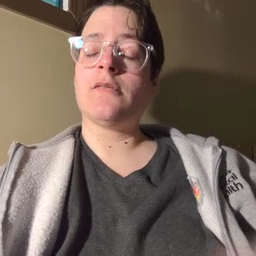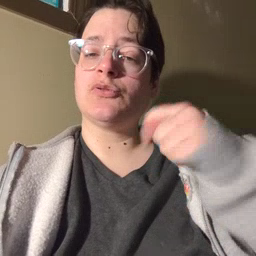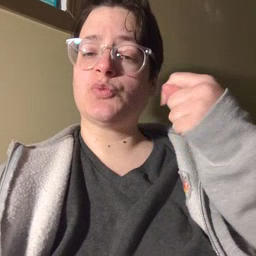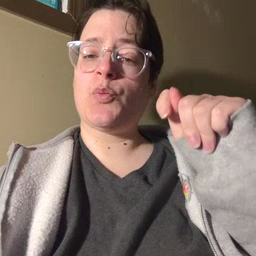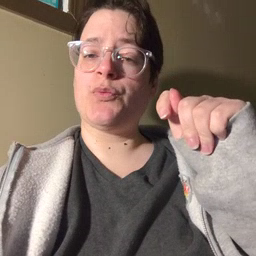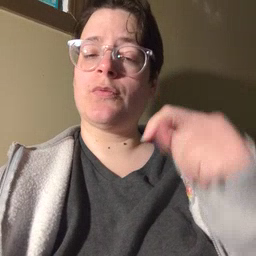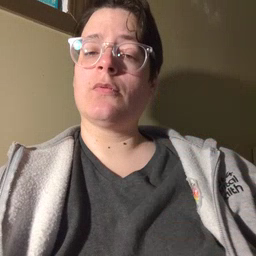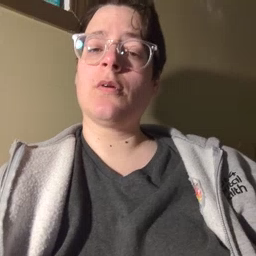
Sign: toy